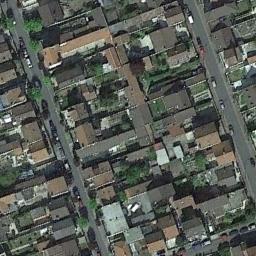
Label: dense_residential